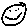
Label: smiley face